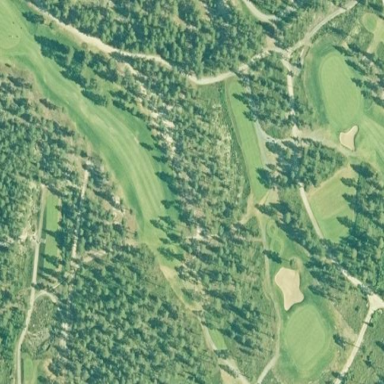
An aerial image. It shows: Golf course surrounded by greenery.